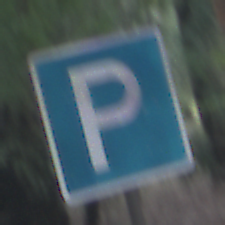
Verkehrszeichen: Parken
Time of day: SunriseSunset
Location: Outdoor (Nature)
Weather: NotSpecified
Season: Autumn
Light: Natural